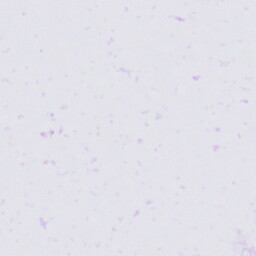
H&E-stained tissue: Prostate